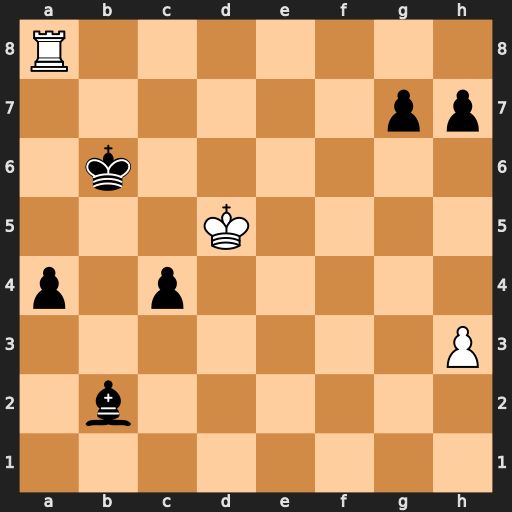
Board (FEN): R7/6pp/1k6/3K4/p1p5/7P/1b6/8
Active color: w
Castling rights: -
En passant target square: -
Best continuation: Rb8+ Ka5 Rxb2